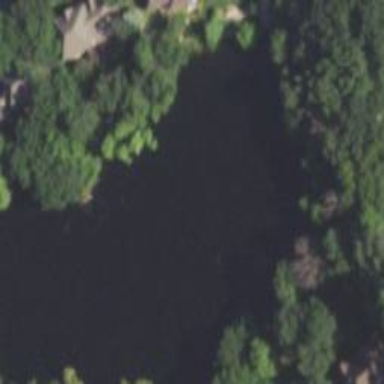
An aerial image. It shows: Pond surrounded by natural water.